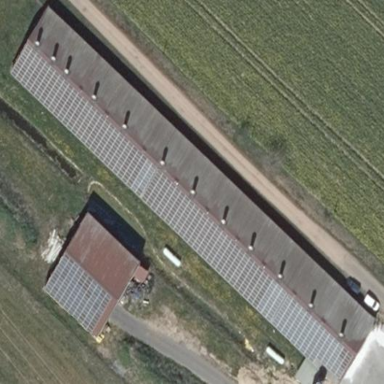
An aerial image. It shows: Building equipped with small solar photovoltaic panel for electricity generation.